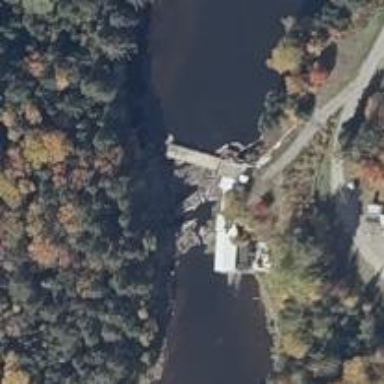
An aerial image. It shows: Dam along waterway.